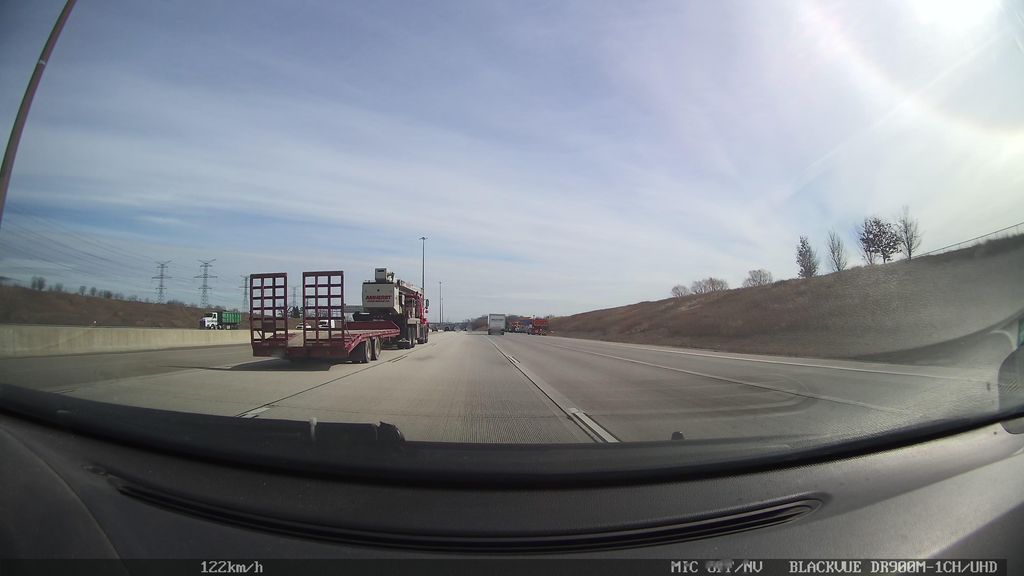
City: toronto